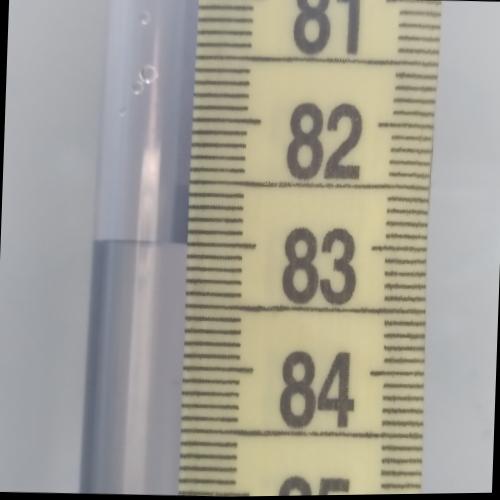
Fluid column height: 83.0 cm